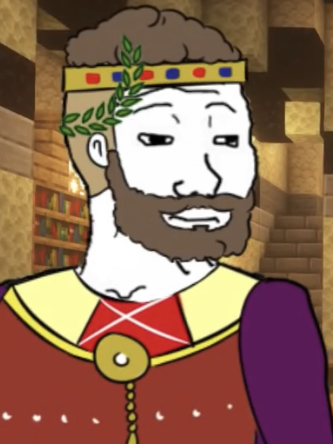
Label: 5_Wojak_with_Background